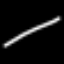
Label: line